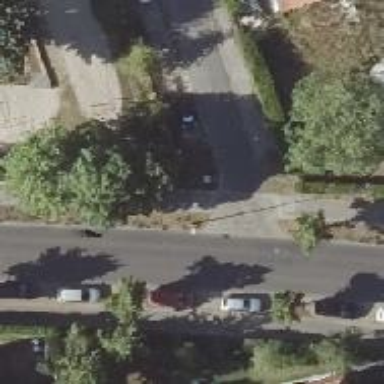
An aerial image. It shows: Asphalt road in residential area.